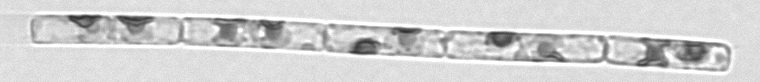
Label: Guinardia_delicatula